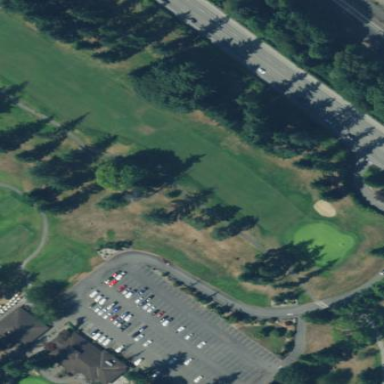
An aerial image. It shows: Golf fairway in the image.